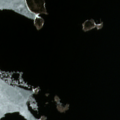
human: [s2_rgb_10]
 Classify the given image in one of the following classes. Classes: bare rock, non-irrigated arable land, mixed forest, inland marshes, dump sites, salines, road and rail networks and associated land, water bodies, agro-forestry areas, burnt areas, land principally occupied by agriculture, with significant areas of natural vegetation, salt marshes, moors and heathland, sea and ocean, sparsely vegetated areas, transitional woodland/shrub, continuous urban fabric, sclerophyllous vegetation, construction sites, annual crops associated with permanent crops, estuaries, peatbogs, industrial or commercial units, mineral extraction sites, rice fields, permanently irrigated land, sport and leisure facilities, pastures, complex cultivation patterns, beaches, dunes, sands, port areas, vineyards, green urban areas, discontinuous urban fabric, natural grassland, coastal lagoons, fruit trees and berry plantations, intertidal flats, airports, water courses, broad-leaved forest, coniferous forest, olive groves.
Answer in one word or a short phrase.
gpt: sea and ocean